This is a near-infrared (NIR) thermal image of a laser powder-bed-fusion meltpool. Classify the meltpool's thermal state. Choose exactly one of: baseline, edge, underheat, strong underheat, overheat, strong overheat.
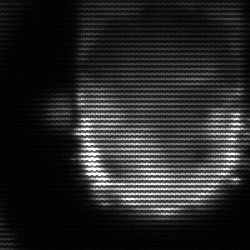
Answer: baseline